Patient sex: F
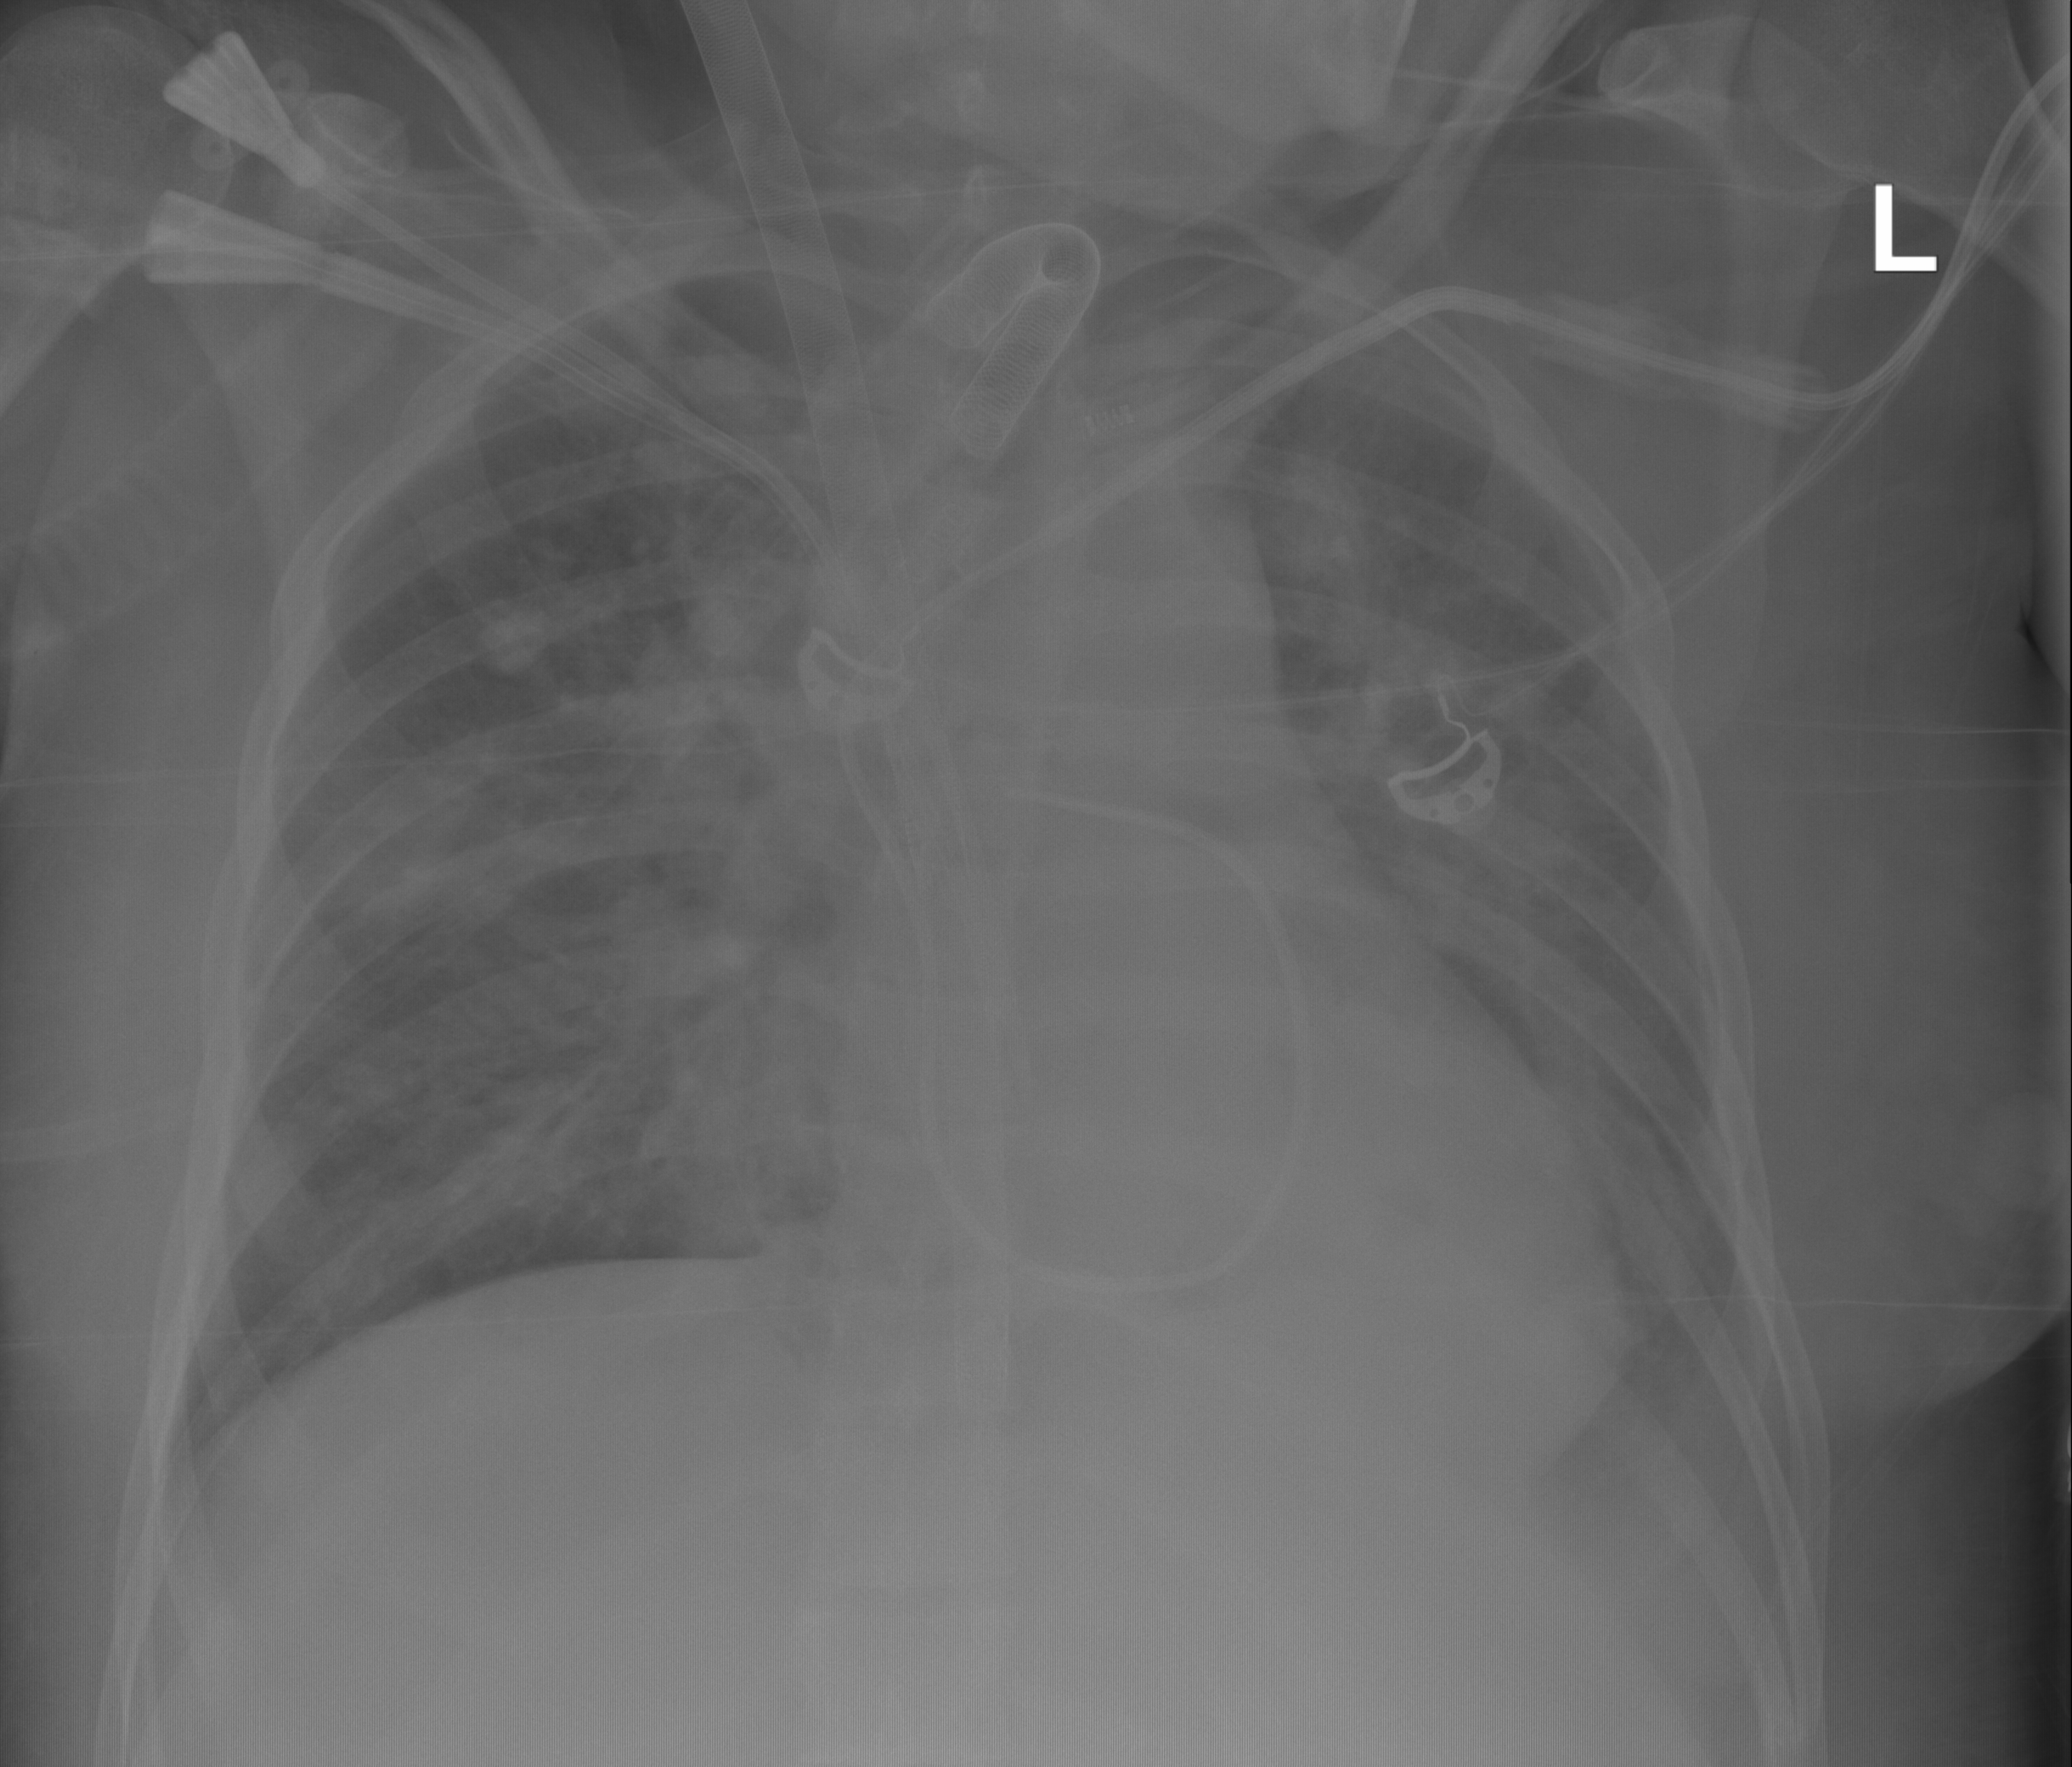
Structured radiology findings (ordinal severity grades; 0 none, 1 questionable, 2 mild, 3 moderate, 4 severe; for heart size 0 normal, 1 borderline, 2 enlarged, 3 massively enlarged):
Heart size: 0
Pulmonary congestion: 0
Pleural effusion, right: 0
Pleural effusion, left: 1
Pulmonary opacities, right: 0
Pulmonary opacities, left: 2
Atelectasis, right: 2
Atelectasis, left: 0